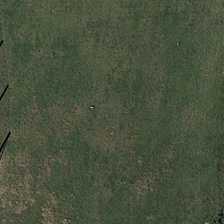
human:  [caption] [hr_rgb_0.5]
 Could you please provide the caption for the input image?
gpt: several green trees are near a piece of green meadow .

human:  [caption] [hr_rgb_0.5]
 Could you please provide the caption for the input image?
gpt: a grid pattern is on the green grass .

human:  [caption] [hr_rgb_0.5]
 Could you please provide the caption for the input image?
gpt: a small tree is on the green grassland .

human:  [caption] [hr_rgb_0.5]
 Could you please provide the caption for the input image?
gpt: several green trees are near a piece of green meadow .

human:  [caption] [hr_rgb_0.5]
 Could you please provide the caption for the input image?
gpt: a grid pattern is on the green grass .